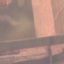
Land use / land cover: AnnualCrop